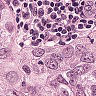
Metastatic tissue present: yes